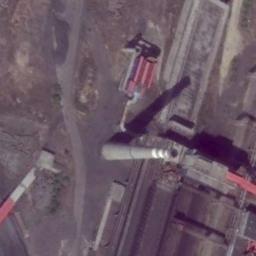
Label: thermal_power_station